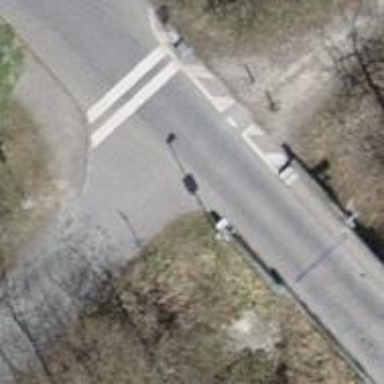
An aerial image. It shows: Paved tertiary road.